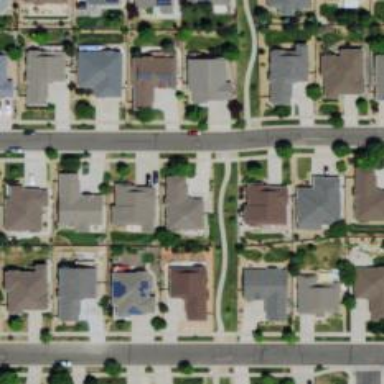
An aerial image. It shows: Residential road.